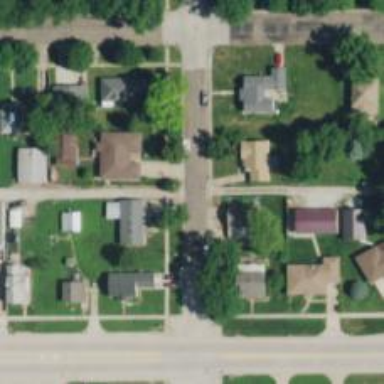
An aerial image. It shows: Alley classified as service road.